Question: I am debugging and I can't find where the data is stored. Here is

This is how I reference the cells in C# code.
'''
txtCompanyName.Text = aCustomerDS.Tables[0].Rows[0]["CompanyName"].ToString();
'''
Can someone give more insight into, what static members store and what non-static. I am familiar with static concept myself.
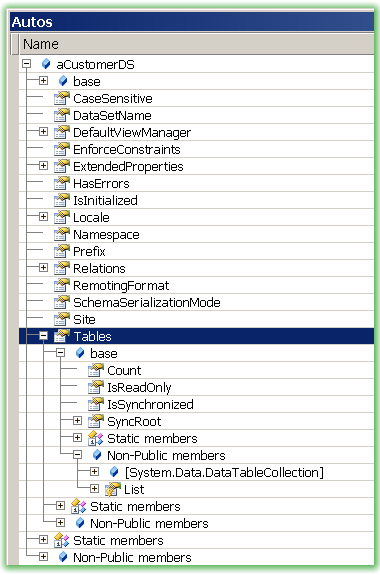
Answer: A static member of a dataset would show something that is true for all datasets in the entire appdomain. That is such a peculiar scenario, I can only imagine that that is not what you want.
I think you are trying to get at the dataset visualizer, i.e. to show the cells of a table in a dataset.
<URL>